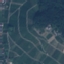
Land use / land cover class: PermanentCrop